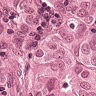
Metastatic tissue present: yes